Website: home-depot
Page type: customer-info-address
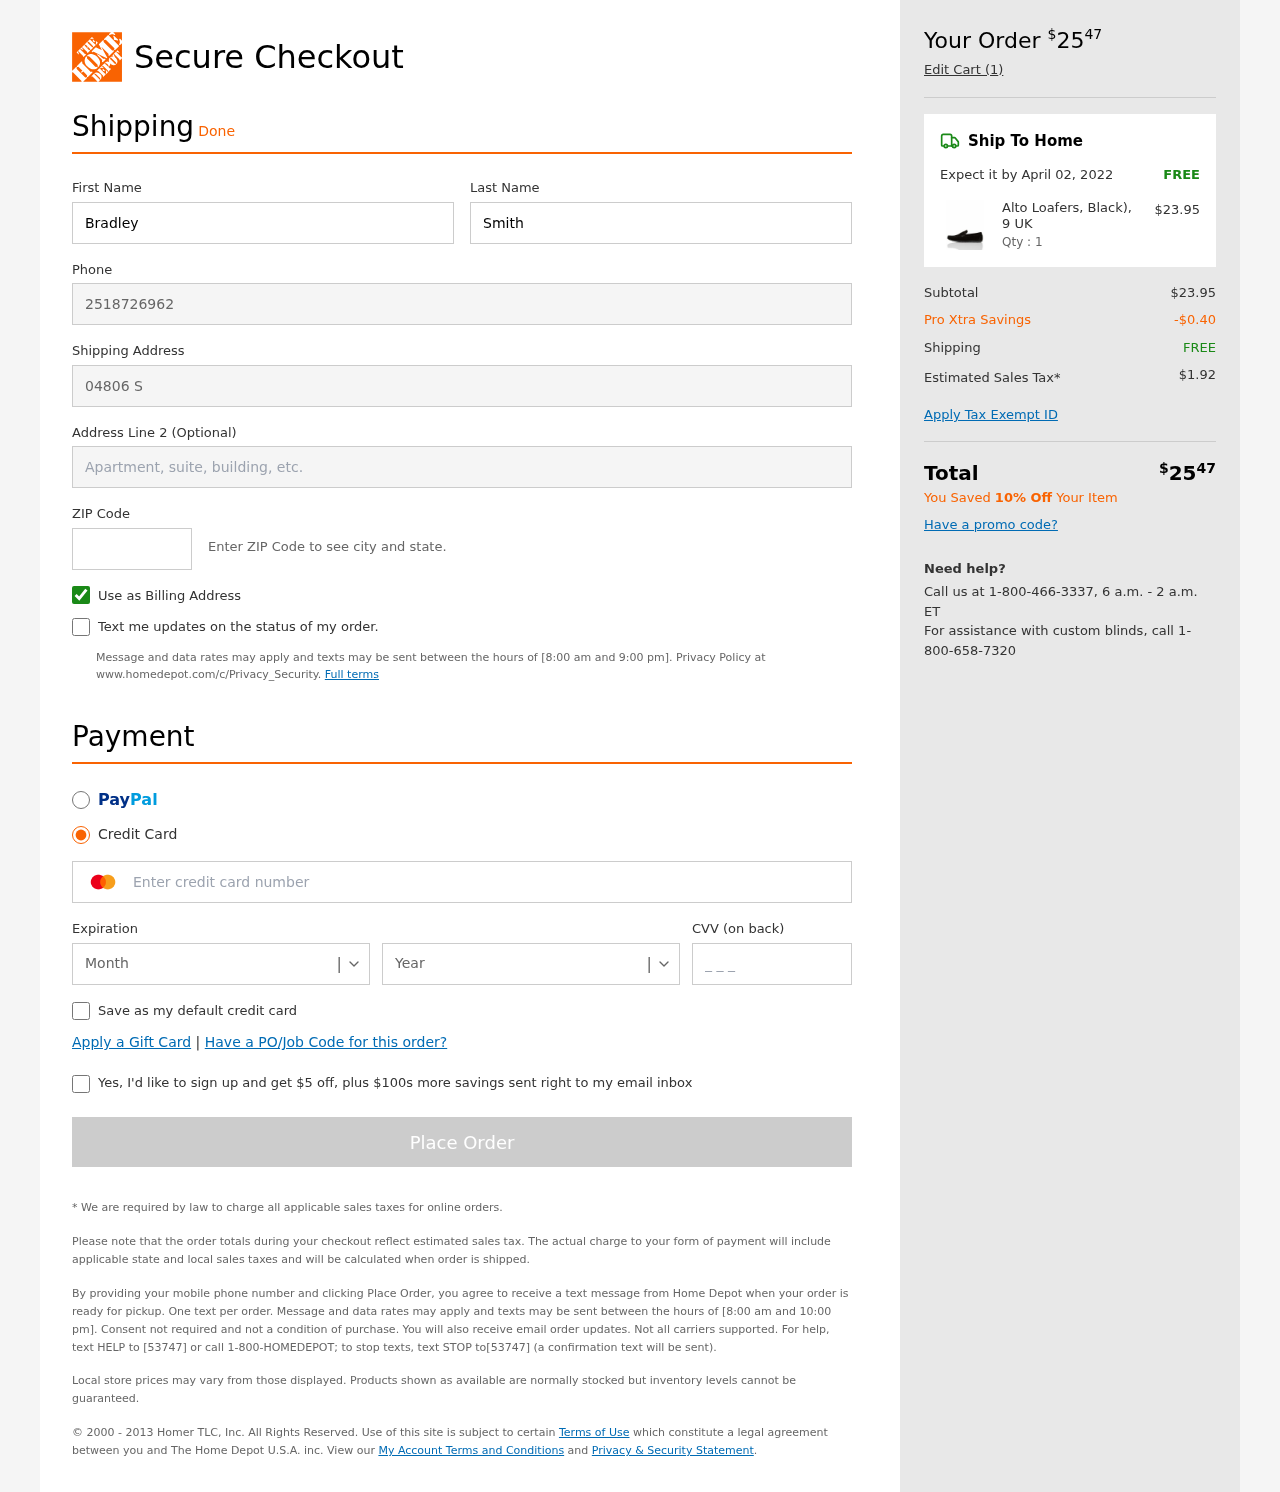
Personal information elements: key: PII_CARD_CVV
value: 389
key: PII_CARD_EXPIRY_MONTH
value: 10
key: PII_CARD_EXPIRY_YEAR
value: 29
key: PII_CARD_NUMBER
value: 2290 1691 2273 9582
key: PII_FIRSTNAME
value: Bradley
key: PII_LASTNAME
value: Smith
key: PII_PHONE
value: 2518726962
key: PII_POSTCODE
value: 55363
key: PII_STREET
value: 04806 Samuel Greens Apt. 718
Product elements: key: PRODUCT1_NAME
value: Alto Loafers, Black), 9 UK
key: PRODUCT1_PRICE
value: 23.95
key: PRODUCT1_QUANTITY
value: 1
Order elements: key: ORDER_TOTAL
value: $2547
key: ORDER_NUM_ITEMS
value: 1
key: ORDER_DELIVERY_DATE
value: April 02, 2022
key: ORDER_SHIPPING_COST
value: FREE
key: ORDER_SUBTOTAL
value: $23.95
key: ORDER_DISCOUNT
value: -$0.40
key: ORDER_SHIPPING_COST2
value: FREE
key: ORDER_TAX
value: $1.92
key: ORDER_TOTAL2
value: $2547
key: ORDER_SAVINGS_MESSAGE
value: You Saved 10% Off Your Item